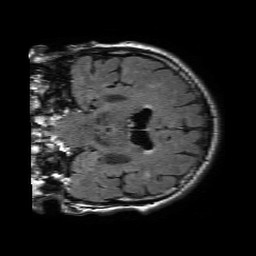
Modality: FLAIR
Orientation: coronal
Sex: male
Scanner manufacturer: philips
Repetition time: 11 s
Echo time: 0.125 s